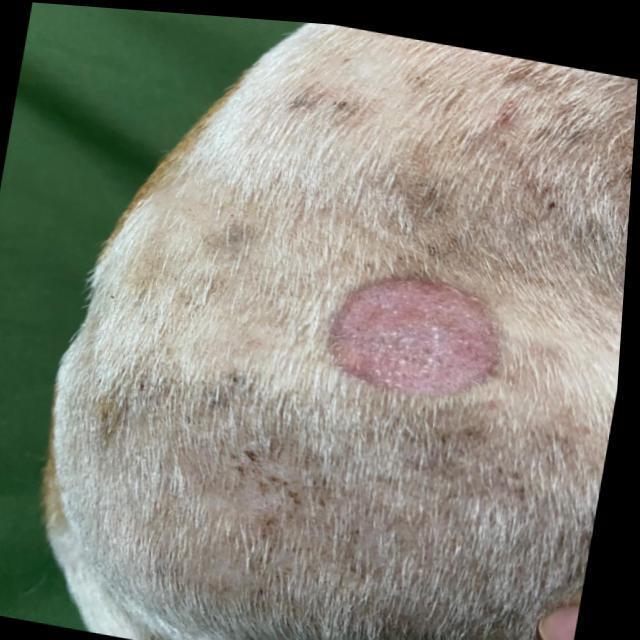
Canine ringworm (Dermatophytosis) — fungal infection caused by Microsporum or Trichophyton. Presents with circular alopecia, scaling, crusting, and broken hairs.